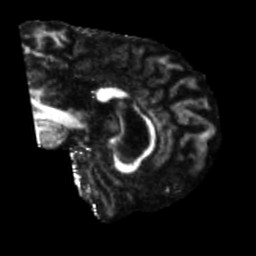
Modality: FA
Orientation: sagittal
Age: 58
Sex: male
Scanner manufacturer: siemens
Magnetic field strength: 3 T
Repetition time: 5.25 s
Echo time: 0.08 s